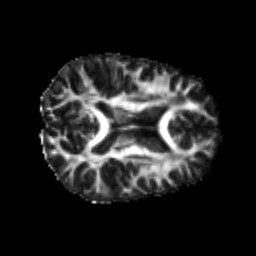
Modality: FA
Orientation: axial
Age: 20
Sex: male
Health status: healthy
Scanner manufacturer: philips
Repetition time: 7.389 s
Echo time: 0.08599 s